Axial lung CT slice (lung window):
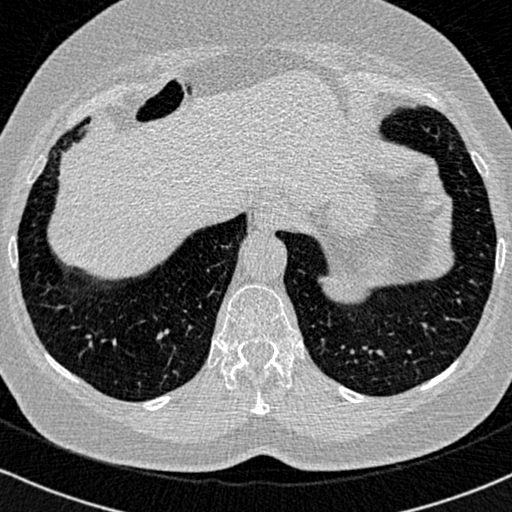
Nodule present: no